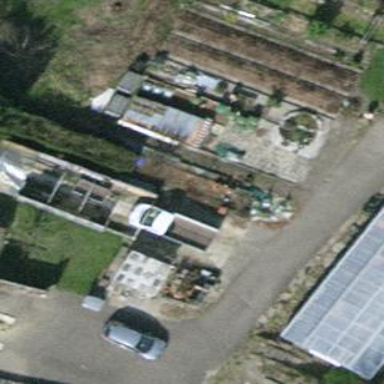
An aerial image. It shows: Greenhouse.